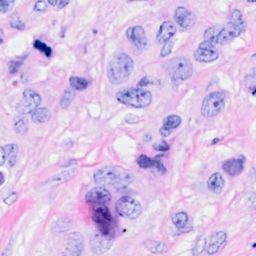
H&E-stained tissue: Breast